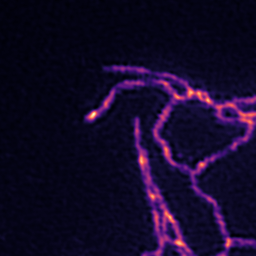
Label: Super-resolution ER image